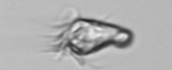
Label: Paratontonia_gracillima